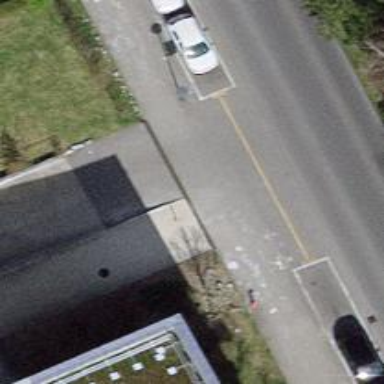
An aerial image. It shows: Pedestrian road with concrete surface.